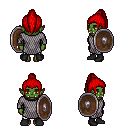
a pixel art fantasy rpg character, female body template, orc, green skin, chain mail, white pants, red long topknot hairstyle, black shoes, shield, four views (front, back, left, right), 2x2 character sprite sheet, small pixel art, hard edges, no anti-aliasing